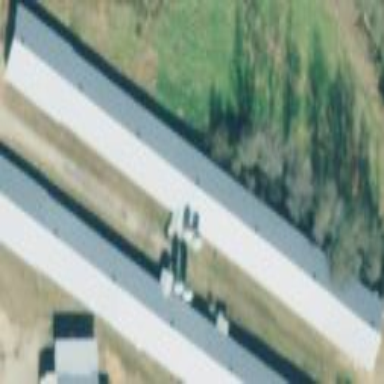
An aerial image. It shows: Poultry house.